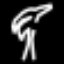
Label: palm tree